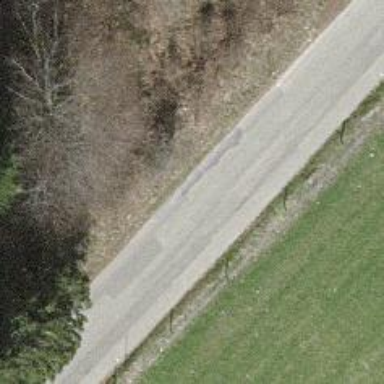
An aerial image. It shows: Unclassified road.